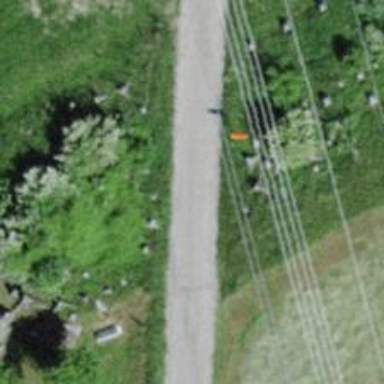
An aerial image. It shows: View of pole with roofed pipeline marker.